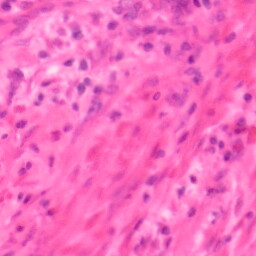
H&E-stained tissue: Colon